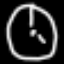
Label: clock